Question: I'm getting this while installing the Android studio.

I have installed the latest JDK7 on my system, and also set path in environment variables.
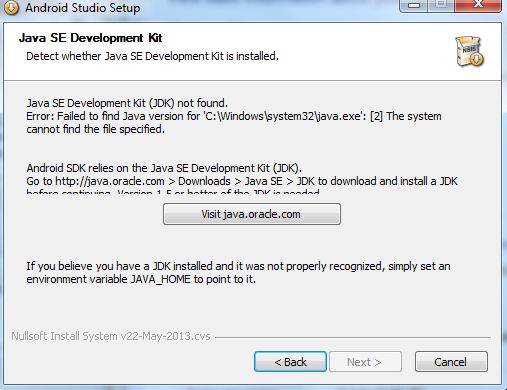
Answer: As you can see on your screenshort, you should set environment varible.
How to do that (Windows):
1. Right-click the My Computer icon on your desktop and select Properties.
2. Click the Advanced tab. Click the Environment Variables button. Under System Variables, click New.
3. Enter the variable name as JAVA_HOME.
4. Enter the variable value as the installation path for the Java Development Kit.
5. Click OK.
6. Click Apply Changes.